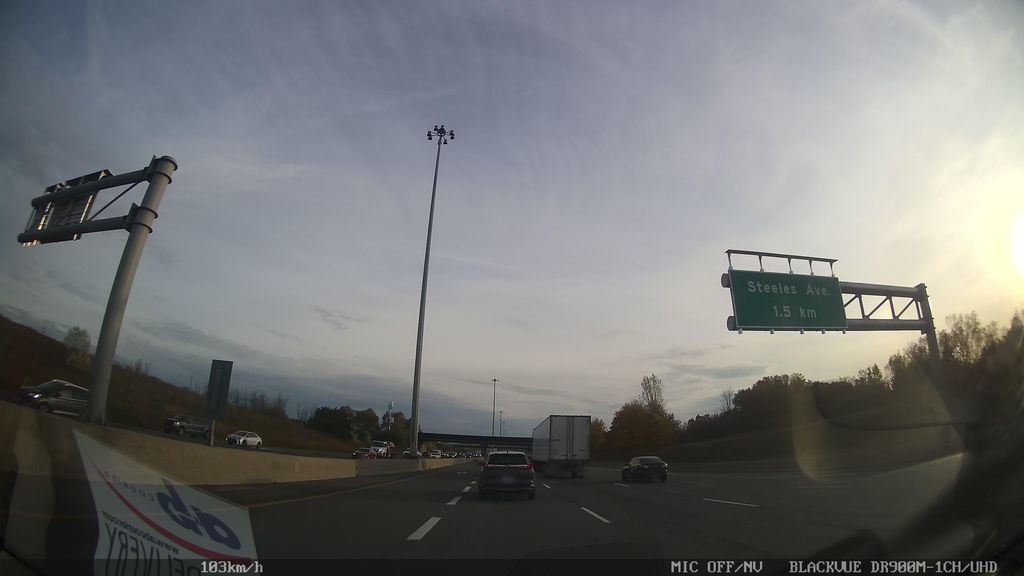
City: toronto